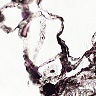
Metastatic tissue present: no